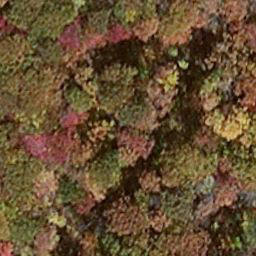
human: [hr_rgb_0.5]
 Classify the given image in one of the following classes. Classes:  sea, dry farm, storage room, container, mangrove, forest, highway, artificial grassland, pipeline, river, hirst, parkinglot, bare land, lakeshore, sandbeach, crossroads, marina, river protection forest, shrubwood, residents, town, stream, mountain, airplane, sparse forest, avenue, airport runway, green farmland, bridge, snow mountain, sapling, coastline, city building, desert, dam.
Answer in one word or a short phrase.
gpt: mangrove